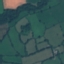
Land use / land cover: Pasture